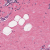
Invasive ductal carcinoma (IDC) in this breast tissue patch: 0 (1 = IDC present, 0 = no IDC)